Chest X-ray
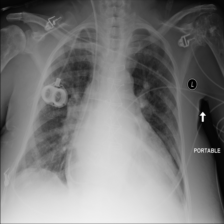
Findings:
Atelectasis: negative
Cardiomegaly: positive
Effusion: negative
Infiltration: negative
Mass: negative
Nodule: negative
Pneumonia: negative
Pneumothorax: negative
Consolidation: negative
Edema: negative
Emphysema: negative
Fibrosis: negative
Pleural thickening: negative
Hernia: negative